Question: I was trying to overlap two chart areas. They would share the same x values, but Y would have different values and scales.
Here is outcome of my code:

As you can see red series is not in alignment with green series.I was searching this site for answers, but couldn't find one that worked. Could someone explain me why they don't align?
Code:
'''
using System;
using System.Drawing;
using System.Windows.Forms;
using System.Windows.Forms.DataVisualization.Charting;
namespace TestGraph
{
public partial class Form1 : Form
{
public Form1()
{
InitializeComponent();
#region Data
// Creating first series
Series s1 = new Series();
s1.Name = "Values";
s1.ChartType = SeriesChartType.Column;
s1.XValueType = ChartValueType.DateTime;
s1.Color = Color.Green;
s1.BorderWidth = 2;
// Hard Coding test values
DataPoint[] values =
{
new DataPoint(new DateTime(2017, 8, 1).ToOADate(), 10),
new DataPoint(new DateTime(2017, 8, 2).ToOADate(), 11),
new DataPoint(new DateTime(2017, 8, 3).ToOADate(), 12),
new DataPoint(new DateTime(2017, 8, 4).ToOADate(), 13),
};
// Adding vales to s1
foreach (DataPoint p in values)
{
s1.Points.Add(p);
}
// Creating second series
Series s2 = new Series();
s2.Name = "Values 2";
s2.ChartType = SeriesChartType.Column;
s2.XValueType = ChartValueType.DateTime;
s2.Color = Color.Red;
s2.BorderWidth = 2;
// Hard Coding test values
DataPoint[] values2 =
{
new DataPoint(new DateTime(2017, 8, 1).ToOADate(), 0.1),
new DataPoint(new DateTime(2017, 8, 2).ToOADate(), -0.2),
new DataPoint(new DateTime(2017, 8, 3).ToOADate(), -0.7),
new DataPoint(new DateTime(2017, 8, 4).ToOADate(), 13),
};
// Adding vales to s2
foreach (DataPoint p in values2)
{
s2.Points.Add(p);
}
#endregion
#region Charts
// Initializing chart
Chart mainChart = new Chart();
ChartArea area = new ChartArea();
ChartArea area2 = new ChartArea();
Controls.Add(mainChart);
mainChart.Dock = DockStyle.Fill;
// Adding areas to mainChart
mainChart.ChartAreas.Add(area);
mainChart.ChartAreas.Add(area2);
// Adding series to areas
s1.ChartArea = area.Name;
s2.ChartArea = area2.Name;
mainChart.Series.Add(s1);
mainChart.Series.Add(s2);
// Aligning areas
// Overlapping area2 with area
area2.AlignmentStyle = AreaAlignmentStyles.All;
area2.AlignmentOrientation = AreaAlignmentOrientations.All;
area2.AlignWithChartArea = area.Name;
// Scale actualization
area2.RecalculateAxesScale();
area.RecalculateAxesScale();
// Defining Y scale
area2.AxisY.Maximum = 2;
area2.AxisY.Minimum = -2;
area2.BackColor = Color.Transparent;
// Disabling unnecessary graphics
area2.BackGradientStyle = GradientStyle.None;
area2.AxisX.IsMarginVisible = false;
area2.AxisX.LabelStyle.Enabled = false;
area2.AxisY.LabelStyle.Enabled = false;
area2.AxisX.Enabled = AxisEnabled.False;
area2.AxisY.Enabled = AxisEnabled.False;
// Resizing chart back to 100%
area.Position = new ElementPosition(0, 0, 100, 100);
#endregion
}
}
}
'''
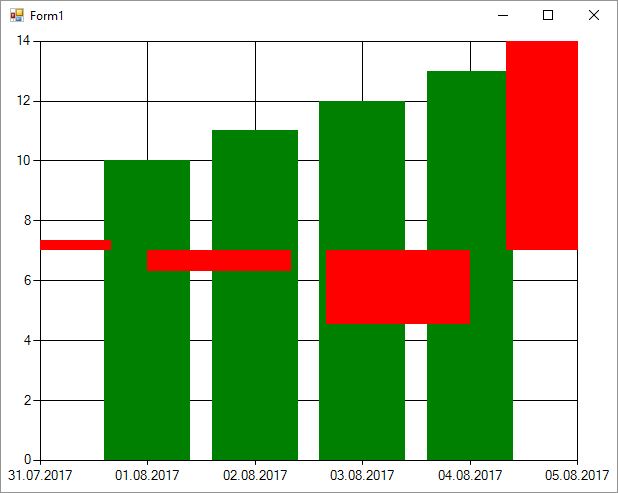
Answer: One of your chart has 'AxisX.IsMarginVisible' set to true, the other to false, hence the mismatch.
However, if you are trying to plot overlapping series, why are you not adding them to the same chart area instead of going through all this trouble?